Question: I'm using font awesome in one of my web apps. I want to get the value of an element with a font awesome class and then do more actions with it. Is this possible?
As an example, here is a clickable grid of possible selections:

The 'icon' is defined with the following HTML:
'''
<span class="icon icon-caret-down pointer-img"></span>
'''
And the following CSS:
'''
.icon-caret-down:before {content:"
0d7";}
'''
The problem is that the value is set using CSS. What would the jquery selector be for this type of scenario?
'''
$(".pointer-img").click(function(){
console.log( $(this) );
});
'''
Thanks in advance.
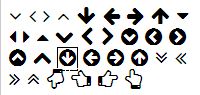
Answer: I found a useful snippet recently, but haven't tried it yet:
'''
var content = window.getComputedStyle(
document.querySelector('.element'), ':before'
).getPropertyValue('content');
'''
Or more jQuery-crossbrowser-flavoury:
'''
var content = window.getComputedStyle(
$('.element').get(0), ':before'
).getPropertyValue('content');
'''
It seems to work... somehow:
<URL>